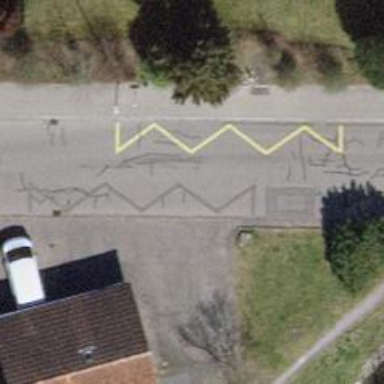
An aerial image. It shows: Bus stop with designated stop position for public transport.